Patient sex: F
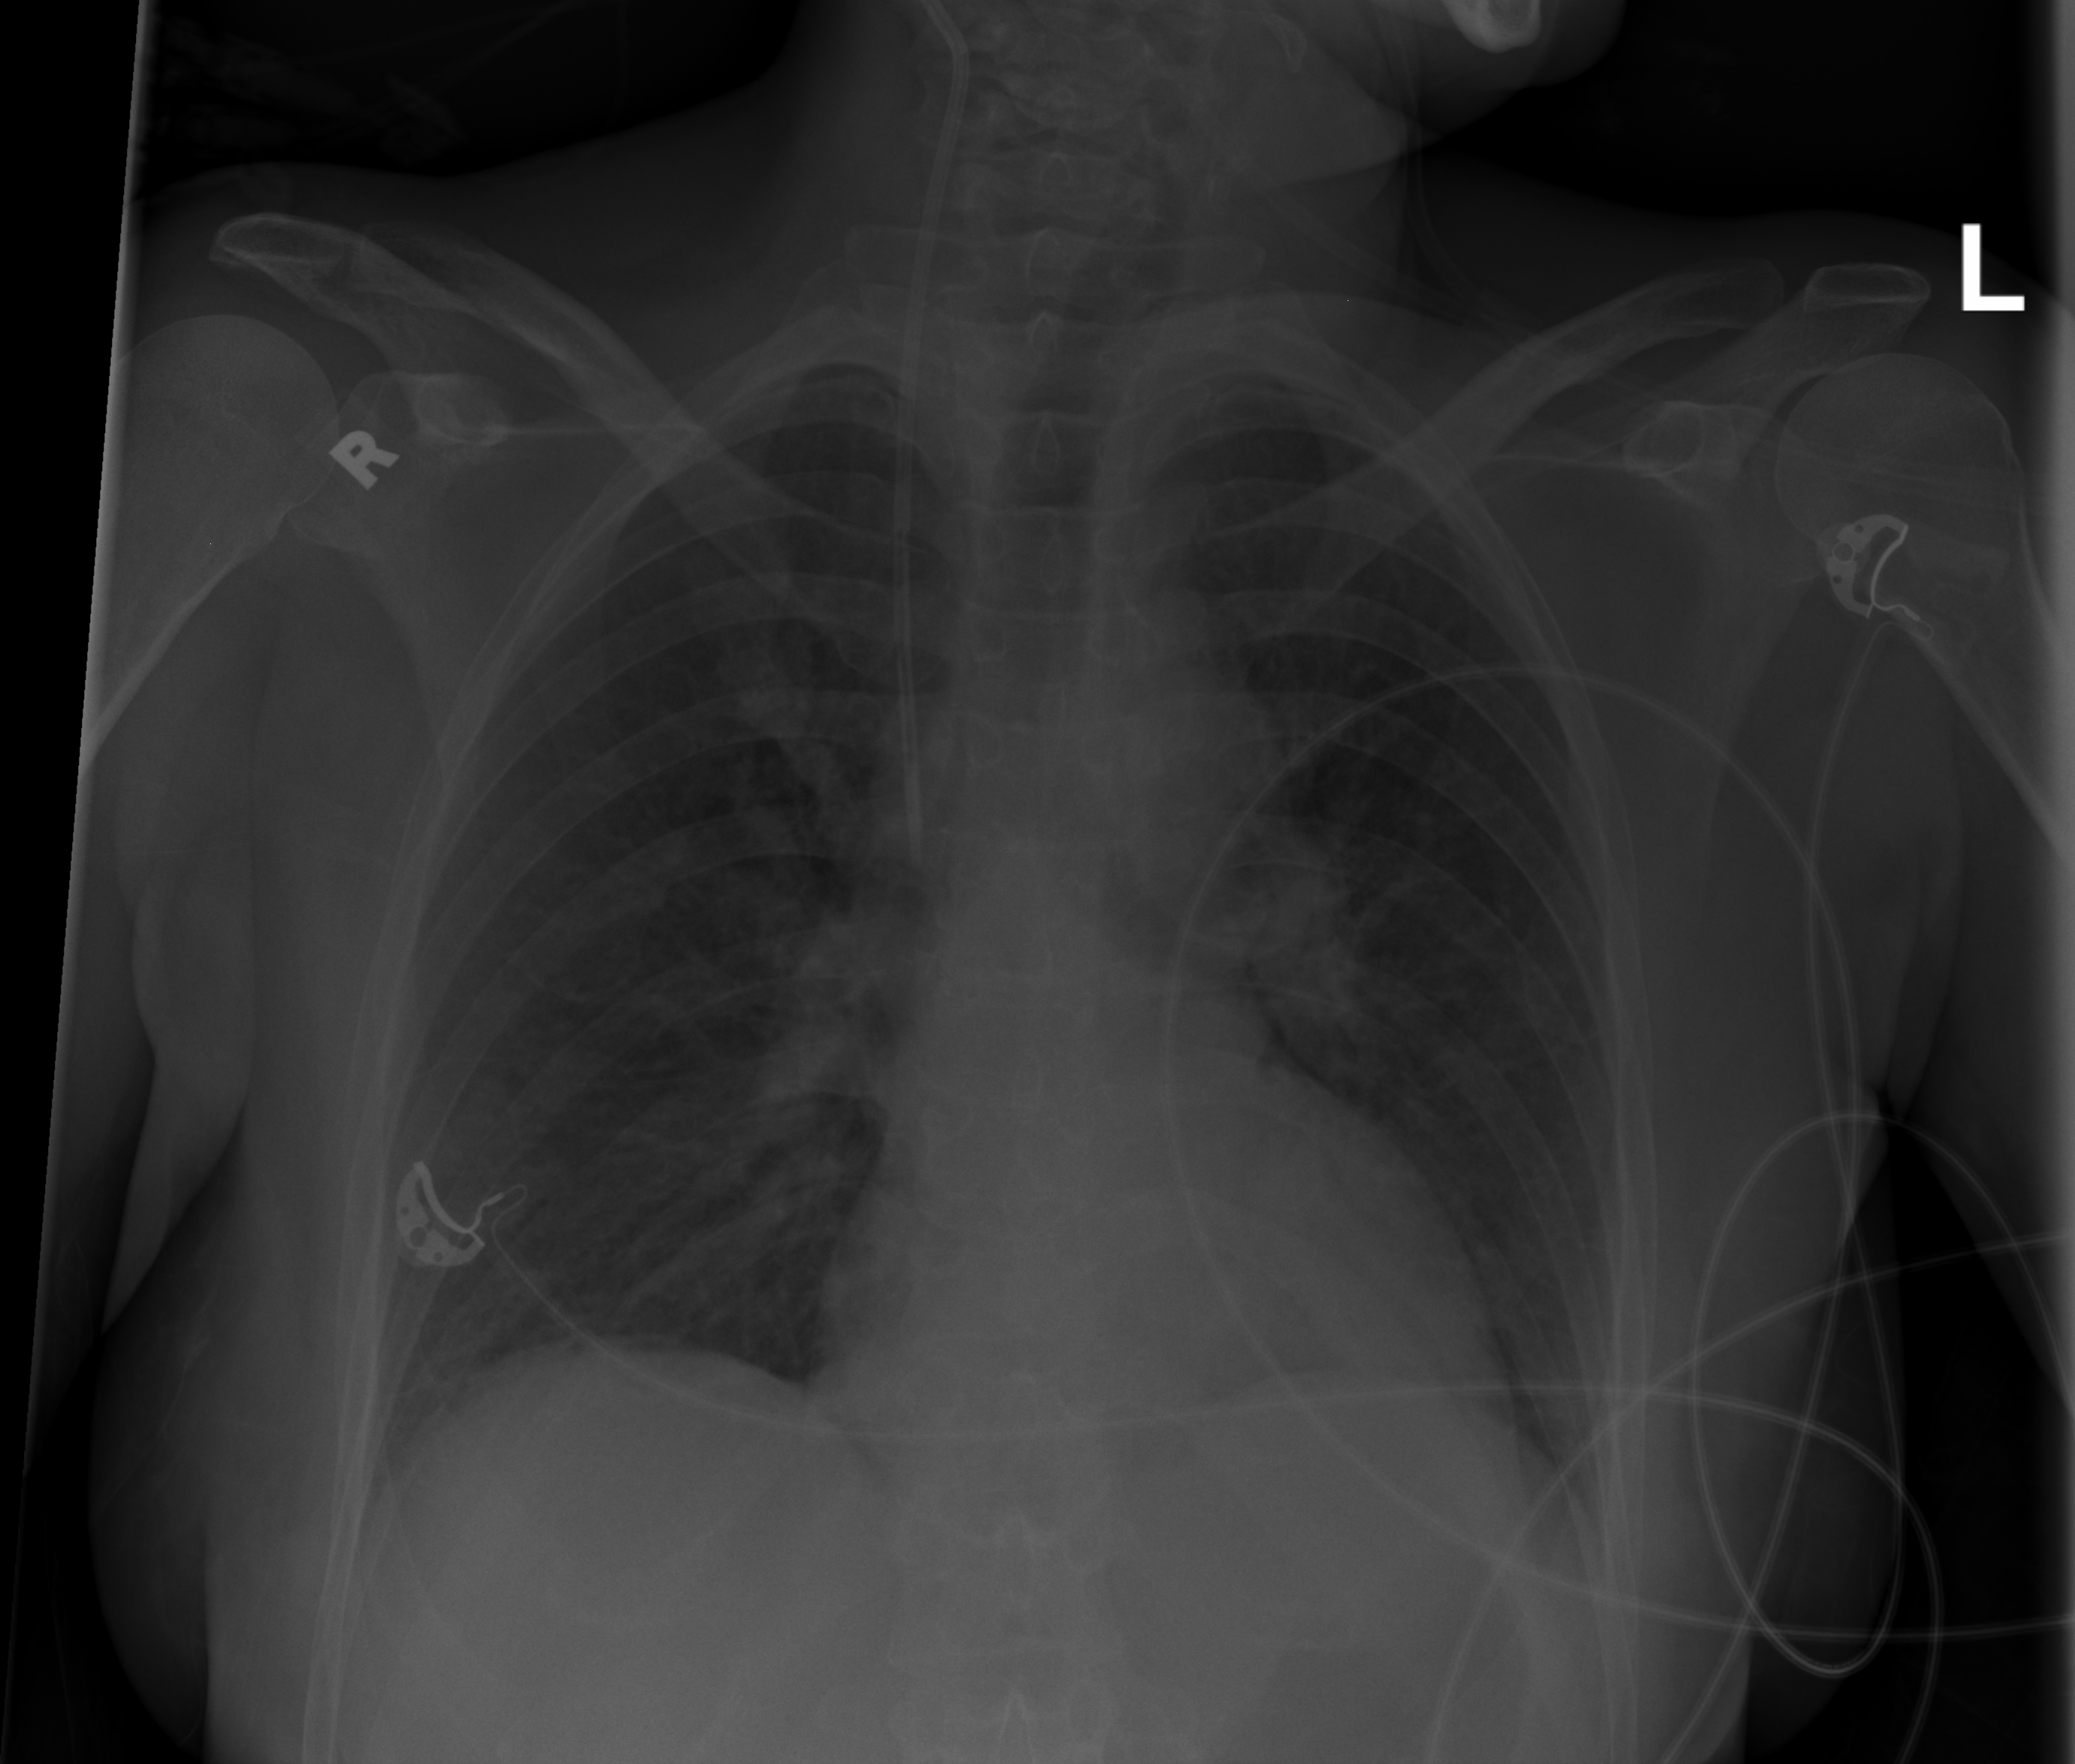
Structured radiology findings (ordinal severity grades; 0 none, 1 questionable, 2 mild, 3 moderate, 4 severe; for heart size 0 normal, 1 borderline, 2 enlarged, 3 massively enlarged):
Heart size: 1
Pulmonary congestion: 2
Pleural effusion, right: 0
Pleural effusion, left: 0
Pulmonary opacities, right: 0
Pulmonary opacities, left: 0
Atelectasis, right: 2
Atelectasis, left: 2